Field crop: maize
Growth stage: 2
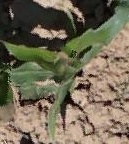
Species: maize